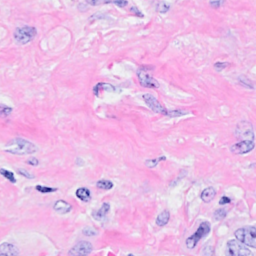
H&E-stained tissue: Breast